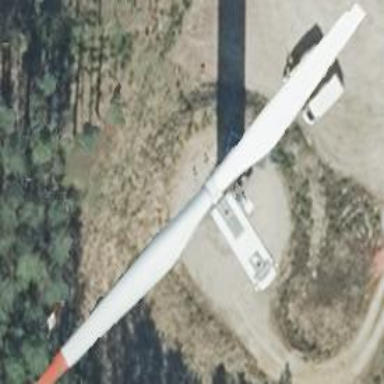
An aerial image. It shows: Wind power generator.